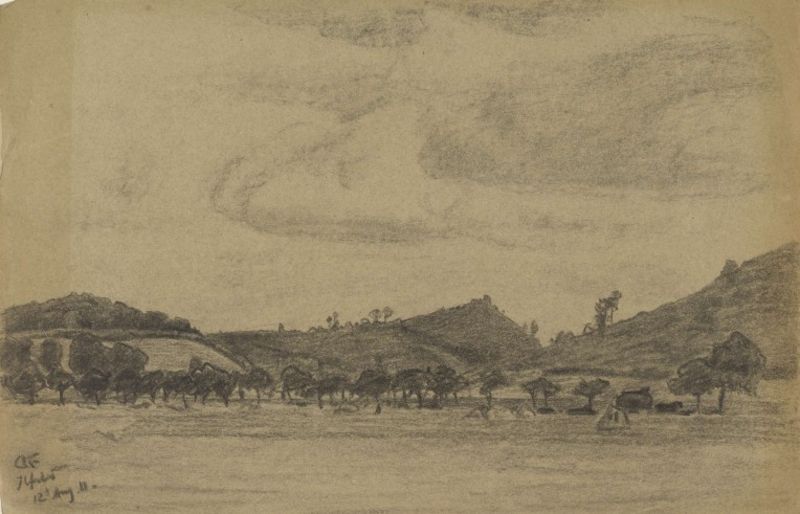
Titel: Hügelige Landschaft mit Baumreihe
Künstler: Gustav Kampmann
Standort: Karlsruhe
Institution: Staatliche Kunsthalle Karlsruhe
Schlagwörter: baum, berg, himmel, wolken, bäume, landschaft, grau, schwarz, skizze, weiss, zeichnung, weg, wiese, signatur, hügel, strauch, weide, weite, busch, büsche, hütte, sträucher, tal, pferd, schrift, papier, ansicht, studie, abhang, berge, gebirge, allee, graphik, vergilbt, kutsche, stimmung, kohle, heuhaufen, schwarzweiss, schraffur, reihe, bleistift, baumgruppe, abstufung, grautöne, 19. jahrhundert